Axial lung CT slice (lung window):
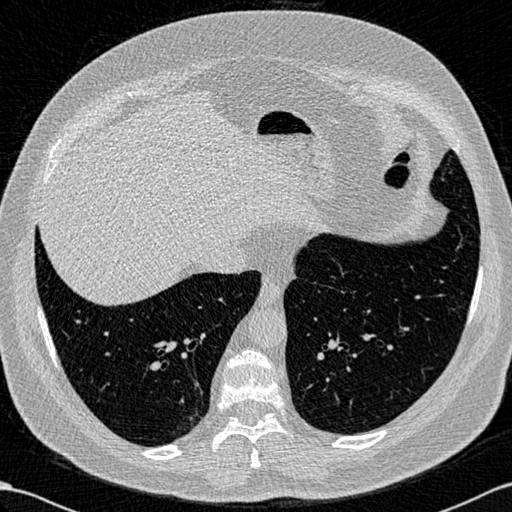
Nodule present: no